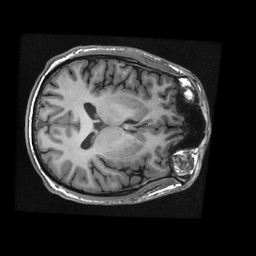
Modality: T1w
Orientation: axial
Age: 26
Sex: female
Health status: healthy
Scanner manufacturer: ge
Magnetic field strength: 3 T
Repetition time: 0.008336 s
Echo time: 0.003104 s